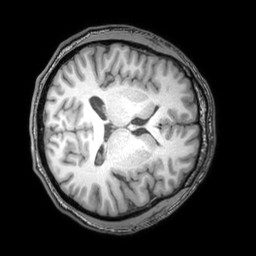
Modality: T1w
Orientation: axial
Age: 38
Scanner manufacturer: philips
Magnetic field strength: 3 T
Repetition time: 0.007 s
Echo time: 0.003501 s